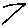
Label: zigzag